（2024·上海黄浦·三模）如图，半径为5的$\odot O$经过$\triangle ABC$的顶点$A$、$B$，与边$BC$相交于点$D$，$BD=8$，$AB=AD$．

\vspace{1em}
\noindent
(1) 求$AB$的长；
\vspace{1em}
\noindent
(2) 如果$\tan C=\dfrac{4}{3}$，判断直线$AB$与以点$C$为圆心、$9$为半径的圆的位置关系，并说明理由．
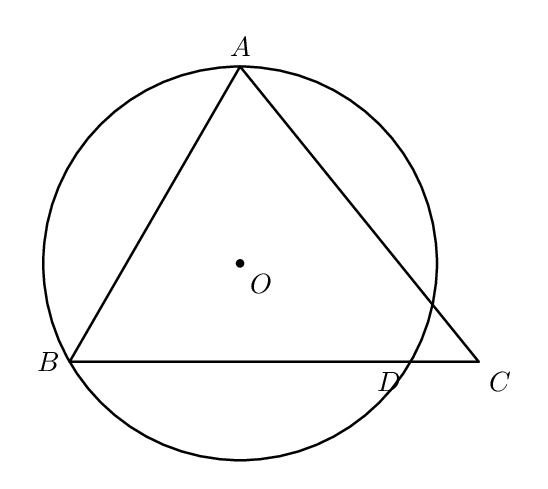
【解答】
\noindent
【详解】
\noindent
(1) 解：连接 $AO$ 并延长交 $BC$ 于点 $E$，连接 $AD$、$OB$,

\vspace{0.5em}
$\because AB = AD$,

$\therefore AE \perp BD$,

$\therefore \angle AEB = \angle AEC = 90^\circ$, $BE = \frac{1}{2}BD = 4$,

$\therefore OE = \sqrt{OB^2 - BE^2} = \sqrt{5^2 - 4^2} = 3$,

$\therefore AE = AO + OE = 5 + 3 = 8$,

$\therefore AB = \sqrt{AE^2 + BE^2} = \sqrt{8^2 + 4^2} = 4\sqrt{5}$.

\vspace{1em}
\noindent
(2) 解：直线 $AB$ 与 $\odot C$ 相交，理由如下：

过点 $C$ 作 $CH \perp AB$ 于 $H$，

\vspace{0.5em}
$\because \angle AEC = 90^\circ$, $\tan C = \frac{4}{3}$,
$\therefore \frac{AE}{CE} = \frac{4}{3}$,

$\therefore \frac{8}{CE} = \frac{4}{3}$,

$\therefore CE = 6$,

$\therefore BC = BE + CE = 4 + 6 = 10$,

$\because S_{\triangle ABC} = \frac{1}{2} BC \cdot AE = \frac{1}{2} AB \cdot CH$,

$\therefore \frac{1}{2} \times 10 \times 8 = \frac{1}{2} \times 4\sqrt{5} \times CH$,

$\therefore CH = 4\sqrt{5} < 9$,

$\therefore$ 直线 $AB$ 与 $\odot C$ 相交.
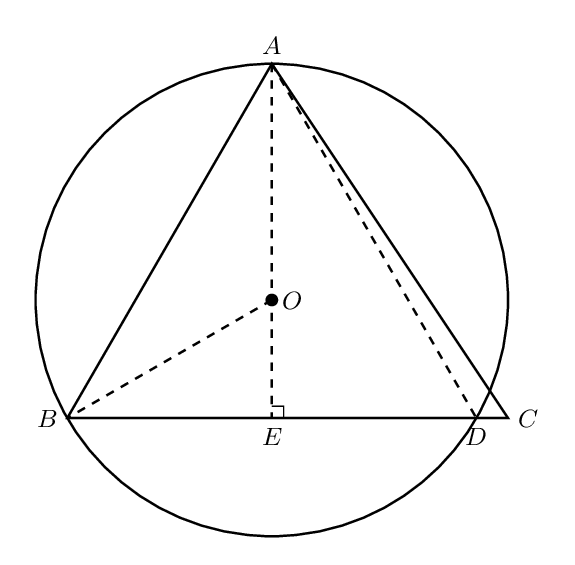
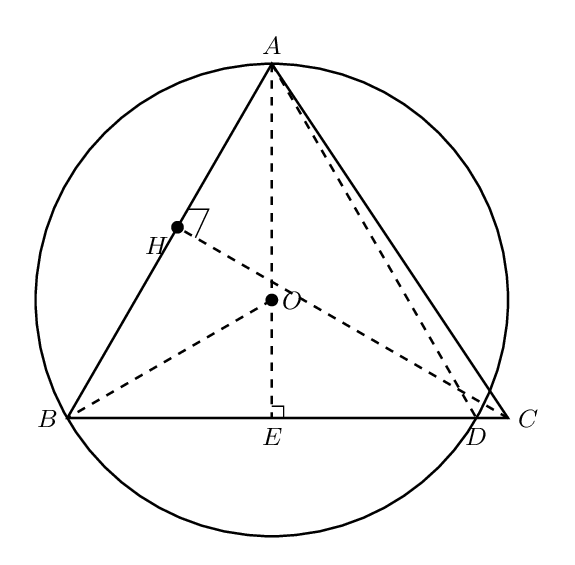